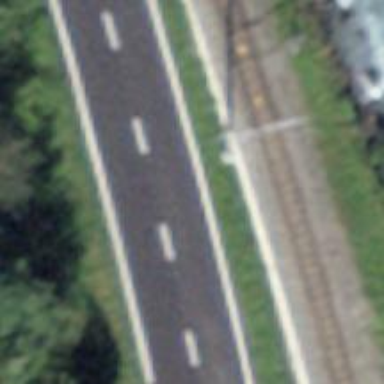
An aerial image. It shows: Secondary road with asphalt surface.